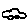
Label: car